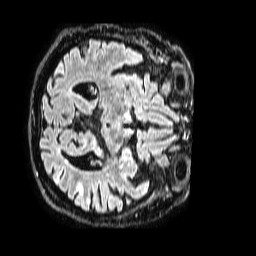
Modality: FLAIR
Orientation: axial
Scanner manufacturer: philips
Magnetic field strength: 1.5 T
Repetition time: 4.8 s
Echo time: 0.3 s